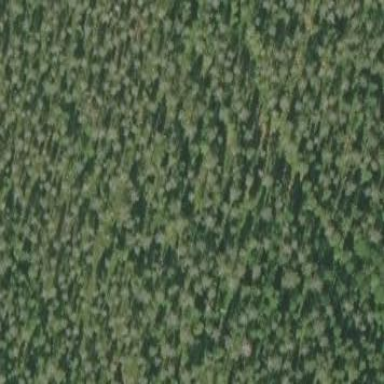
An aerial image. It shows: Needle-leaved woodland.